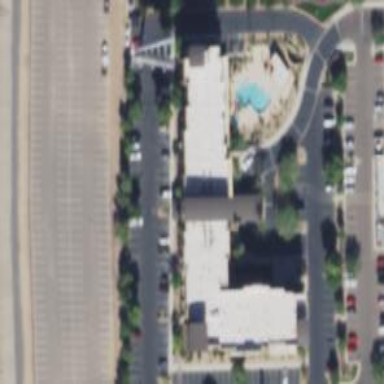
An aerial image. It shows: Hotel building.